Question: I have issue in my coding, it clone my rows doubled. And I want the label 1 to have increments like +1. Please see the screenshot below.

Here is my codes.
'''
<div class="row g-0" id="chartNine" style="display:none;">
<h4 class="card-title">TOWN'S MAIN FED - SPRINKLER ANNUBAR FLOW TEST</h4>
<table id="dataTable2" style="width: 390px;">
<thead>
<th style="background-color: gray">SITE BLOCK PLAN FLOW REQUIREMENTS</th>
</thead>
<td>
<label for="range1">
1
</label>
<input type="text2" value="0" />
<label> L/MIN @ </label>
<input type="text2" value="0" />
<label> KPA </label>
</td>
</table>
<button onclick="addTable('dataTable2');">+</button>
</div>
'''
and here is my function:
'''
function addTable(dataTable2){
var table=document.getElementById(dataTable2)
for(var l = 0; l < 2; l++){
var cl = table.tBodies[0].rows[l].cloneNode(true)
table.tBodies[0].appendChild( cl )
}
}
'''
Your help is what I need, Thank you so much!
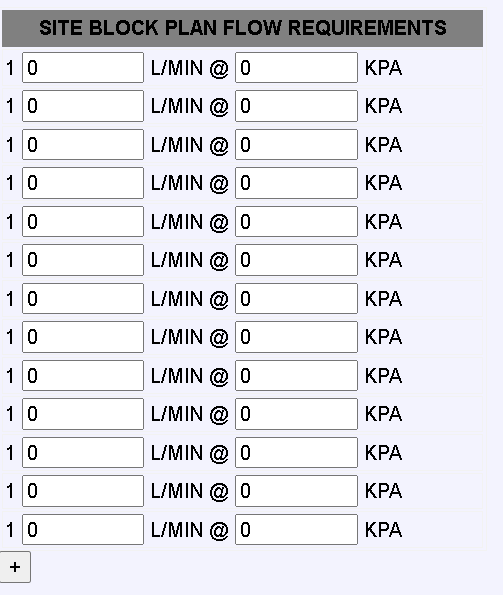
Answer: you can just use a css counter
your code (with the corrected HTML):
'''
function addTable(tableId)
{
let tbody = document.querySelector('#${tableId} tbody')
tbody.appendChild( tbody.querySelector('tr').cloneNode(true) )
}
'''
'''
body
{
font-family : Arial, Helvetica, sans-serif;
font-size : 14px
}
#dataTable2
{
counter-reset : nRow;
}
#dataTable2 thead th
{
font-size : 1.2em;
padding : .4em 0;
background-color : gray;
min-width : 34rem;
}
#dataTable2 tbody tr td label:nth-child(1)
{
display : inline-block;
width : 2em;
text-align : center;
}
#dataTable2 tbody tr td label:nth-child(1)::before
{
counter-increment : nRow;
content : counter(nRow);
}
'''
'''
<div class="row g-0" id="chartNine" >
<h4 class="card-title">TOWN'S MAIN FED - SPRINKLER ANNUBAR FLOW TEST</h4>
<table id="dataTable2">
<thead>
<tr> <th>SITE BLOCK PLAN FLOW REQUIREMENTS</th> </tr>
</thead>
<tbody>
<tr>
<td>
<label></label>
<input type="text" value="0" />
<label> L/MIN @ </label>
<input type="text" value="0" />
<label> KPA </label>
</td>
</tr>
</tbody>
</table>
<button onclick="addTable('dataTable2');">+</button>
</div>
'''
---
> Can I ask another question? what if I want to delete the inserted row or clear it. what can be a useful code?
normally you should not add a new question to a question that has already been asked and answered. but as this won't bring much to the stackOverflow site and I'm in a good mood, here is a short and technical answer.
It uses the event delegation mechanism, properties and methods related to HTML tables you can easily find information on this, both in the developer.mozilla.org doc or here in the questions and answers of SO
'''
const table2 = document.querySelector('#dataTable2')
;
check4lastOneCantBeActive() // on init
;
table2.onclick = e => // evt delegation code
{
if (!e.target.matches('button[data-op]')) return // reject other clicks
if (e.target.dataset.op === 'add')
{
let
tBody = table2.querySelector('tbody')
, newRow = tBody.querySelector('tr').cloneNode(true)
;
newRow.querySelectorAll('input').forEach(el => el.value = 0)
;
tBody.appendChild( newRow )
}
if (e.target.dataset.op === 'del')
{
let rIndx = e.target.closest('tr').rowIndex
table2.deleteRow(rIndx)
}
check4lastOneCantBeActive()
}
function check4lastOneCantBeActive() // as it name say's...
{
let onlyOne = (table2.tBodies[0].rows.length === 1)
table2.querySelectorAll('button[data-op=del]').forEach(bt => bt.disabled = onlyOne )
}
'''
'''
body
{
font-family : Arial, Helvetica, sans-serif;
font-size : 14px
}
#dataTable2
{
counter-reset : nRow;
}
#dataTable2 thead th
{
font-size : 1.2em;
padding : .4em 0;
background-color : gray;
min-width : 36rem;
}
#dataTable2 tbody tr td label:nth-child(1)
{
display : inline-block;
width : 2em;
text-align : center;
}
#dataTable2 tbody tr td label:nth-child(1)::before
{
counter-increment : nRow;
content : counter(nRow);
}
#dataTable2 caption {
caption-side : bottom;
text-align : left;
margin : .8em 0 0 0;
}
#dataTable2 button[data-op=add]
{
width : 4em;
color : darkblue;
cursor : pointer;
}
#dataTable2 button[data-op=del]
{
width : 2em;
color : crimson;
cursor : pointer;
font-size : .8em;
margin : .1em 0 0 1.2em;
}
#dataTable2 button[data-op=del]:disabled
{
color : pink;
cursor : default;
}
'''
'''
<div class="row g-0" id="chartNine" >
<h4 class="card-title">TOWN'S MAIN FED - SPRINKLER ANNUBAR FLOW TEST</h4>
<table id="dataTable2">
<caption><button data-op="add" title="add new row"> &#10010; </button> </caption>
<thead>
<tr> <th>SITE BLOCK PLAN FLOW REQUIREMENTS</th> </tr>
</thead>
<tbody>
<tr>
<td>
<label></label>
<input type="text" value="0" />
<label> L/MIN @ </label>
<input type="text" value="0" />
<label> KPA </label>
<button data-op="del" title="delete row"> &#10006; </button>
</td>
</tr>
</tbody>
</table>
</div>
'''